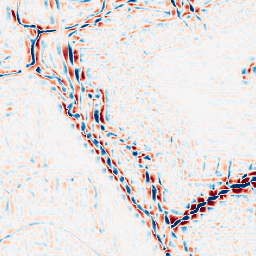
Category: wavelet
Decomposition family: wavelet_biorthogonal
Decomposition parameters: wavelet: bior2.4
level: 3
Upsampling method: sinc_blackman
Upsampling parameters: scale: 2
kernel_size: 8
Upsampling scale: 2